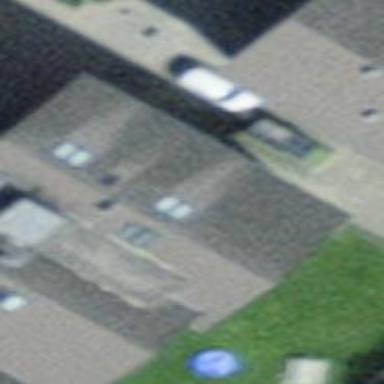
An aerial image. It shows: Building.